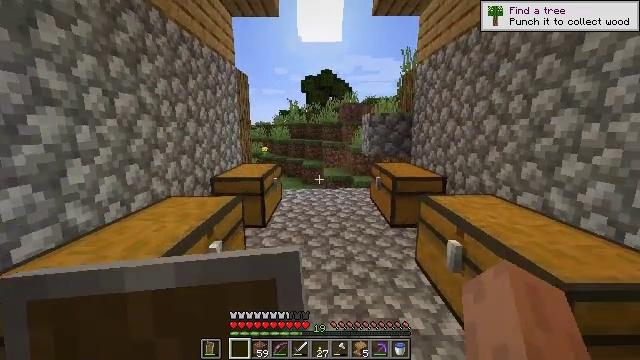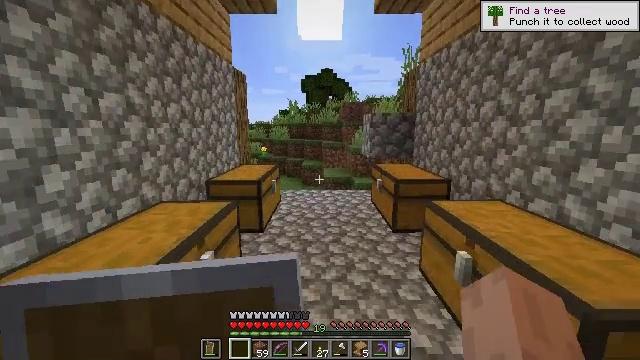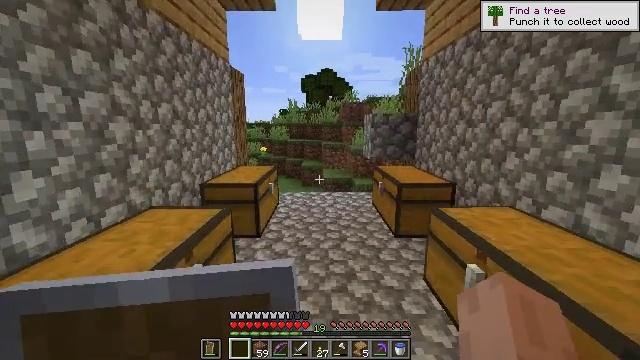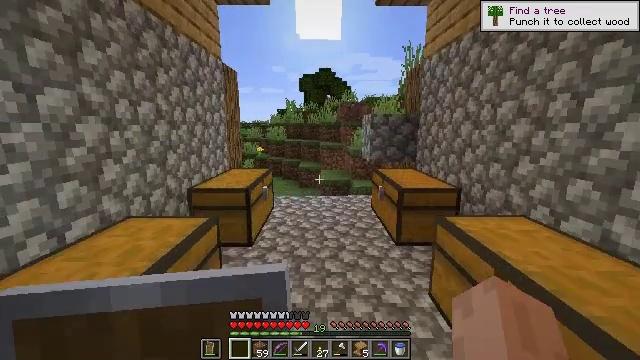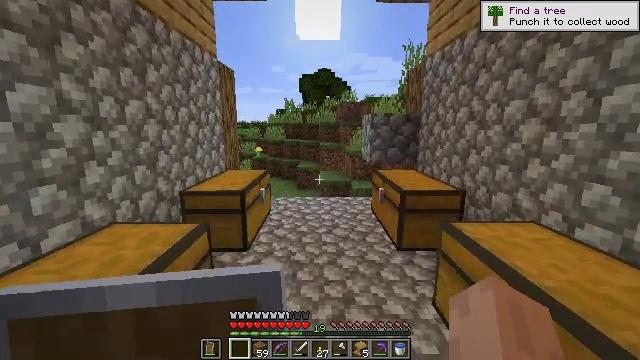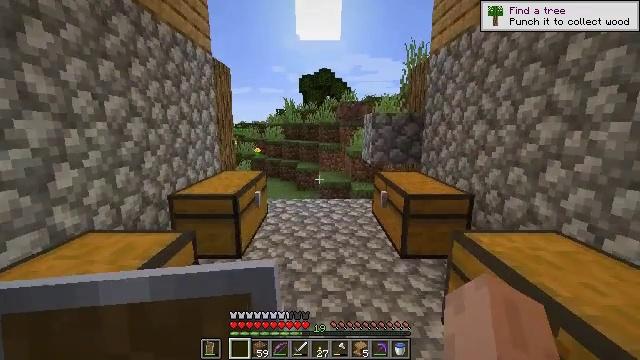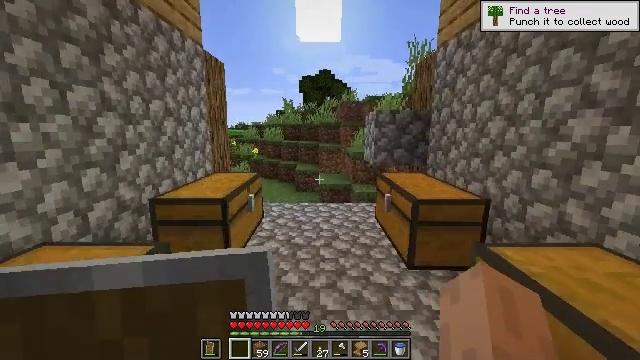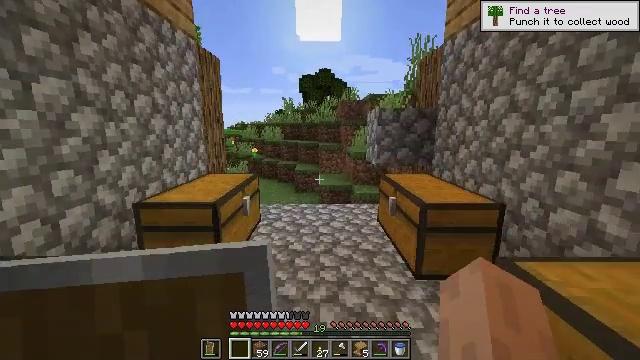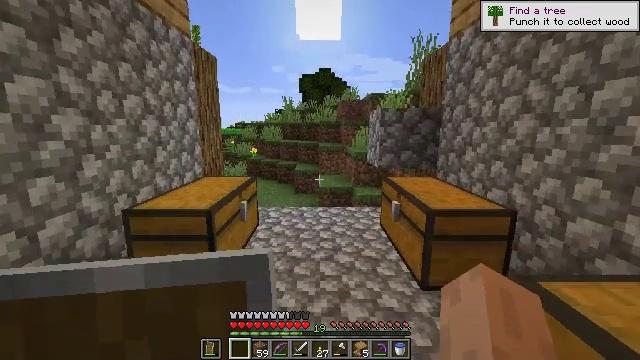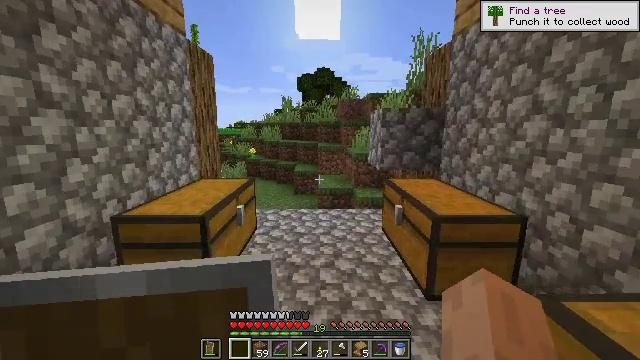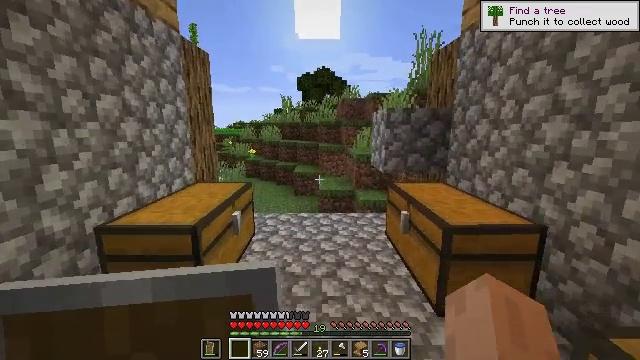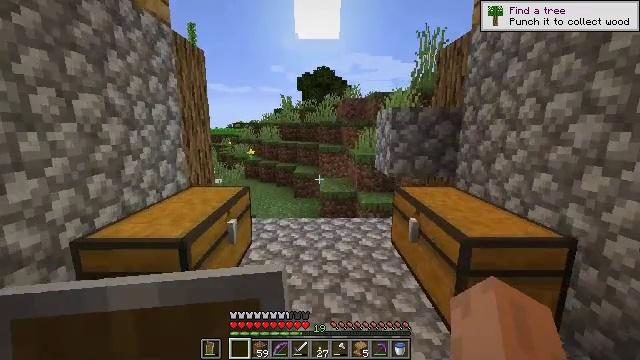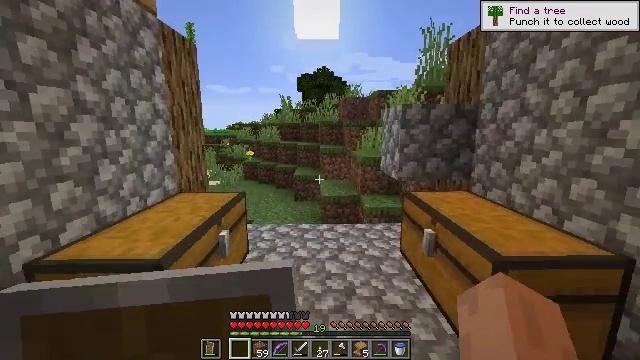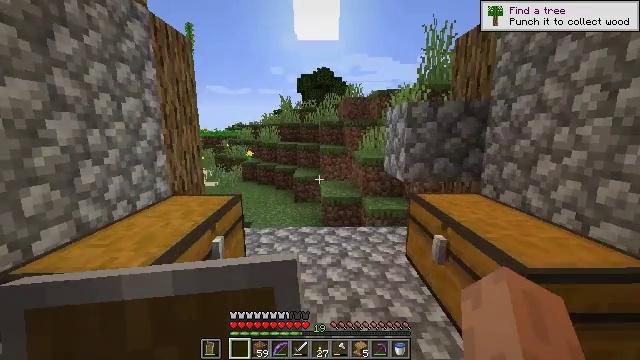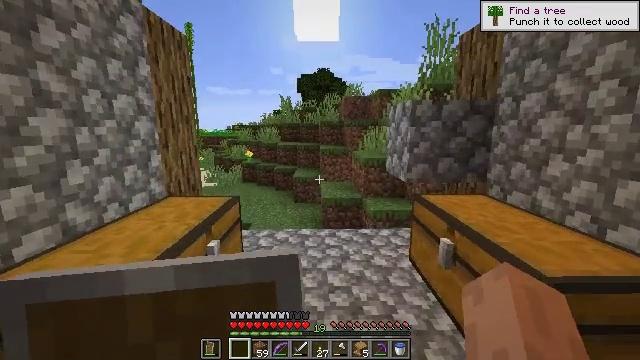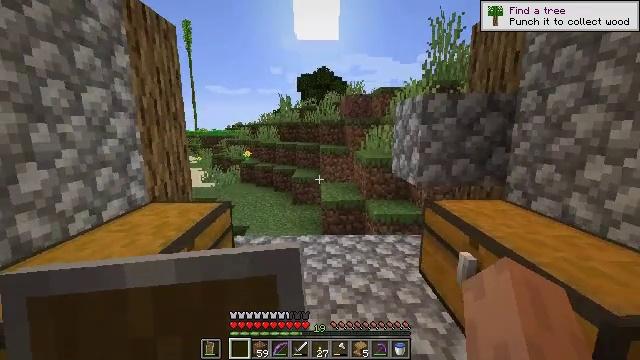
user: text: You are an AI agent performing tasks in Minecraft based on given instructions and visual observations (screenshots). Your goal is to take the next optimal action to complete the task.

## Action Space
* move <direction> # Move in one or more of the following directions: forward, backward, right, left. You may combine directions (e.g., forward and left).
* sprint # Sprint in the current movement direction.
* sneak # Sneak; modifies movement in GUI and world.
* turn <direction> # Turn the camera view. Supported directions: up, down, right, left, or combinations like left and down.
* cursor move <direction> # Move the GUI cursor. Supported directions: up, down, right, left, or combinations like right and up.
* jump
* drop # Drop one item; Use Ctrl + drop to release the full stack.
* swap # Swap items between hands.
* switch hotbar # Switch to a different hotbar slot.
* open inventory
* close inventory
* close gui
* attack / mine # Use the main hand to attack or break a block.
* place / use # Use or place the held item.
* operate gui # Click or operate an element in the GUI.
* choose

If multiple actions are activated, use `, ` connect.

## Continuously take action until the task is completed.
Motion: motion action
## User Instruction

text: Open the crafting table to make an oak sign.
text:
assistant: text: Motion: move forward
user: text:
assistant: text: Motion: move forward
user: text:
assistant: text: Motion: move forward
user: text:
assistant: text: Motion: move forward
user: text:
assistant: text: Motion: move forward
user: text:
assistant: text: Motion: move forward
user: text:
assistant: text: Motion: move forward
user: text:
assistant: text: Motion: move forward
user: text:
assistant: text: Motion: move forward
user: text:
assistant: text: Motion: move forward
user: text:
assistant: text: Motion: move forward
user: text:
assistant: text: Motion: move forward
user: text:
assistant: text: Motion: move forward
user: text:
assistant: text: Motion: move forward
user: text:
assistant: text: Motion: move forward
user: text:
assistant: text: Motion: move forward
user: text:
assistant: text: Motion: move forward
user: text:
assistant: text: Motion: move forward
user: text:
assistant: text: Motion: move forward
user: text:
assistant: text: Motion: move forward
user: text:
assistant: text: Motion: move forward
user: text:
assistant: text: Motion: move forward
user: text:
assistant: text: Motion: move forward
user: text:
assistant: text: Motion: move forward
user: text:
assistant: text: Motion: move forward
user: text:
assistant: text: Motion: move forward
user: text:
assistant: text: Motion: move forward
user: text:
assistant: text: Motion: move forward
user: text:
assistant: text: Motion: move forward
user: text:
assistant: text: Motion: move forward